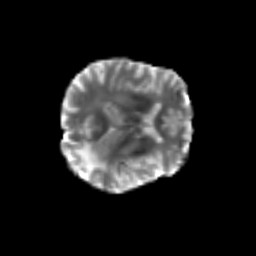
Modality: T2w
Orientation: axial
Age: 70
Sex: female
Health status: ill
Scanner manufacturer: siemens
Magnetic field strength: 3 T
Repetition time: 8.7 s
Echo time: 0.11 s